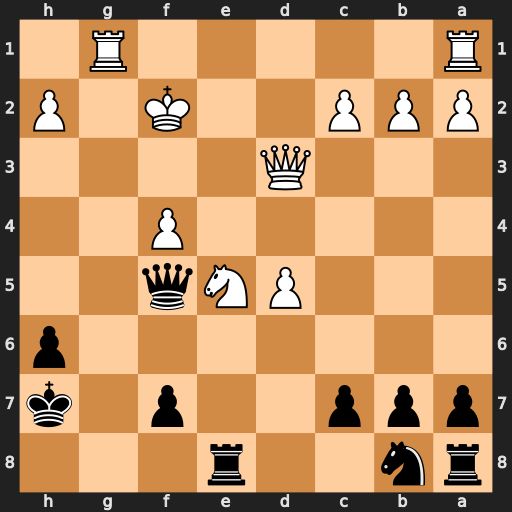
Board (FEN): rn2r3/ppp2p1k/7p/3PNq2/5P2/3Q4/PPP2K1P/R5R1
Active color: b
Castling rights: -
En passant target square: -
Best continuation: Rxe5 Qxf5+ Rxf5